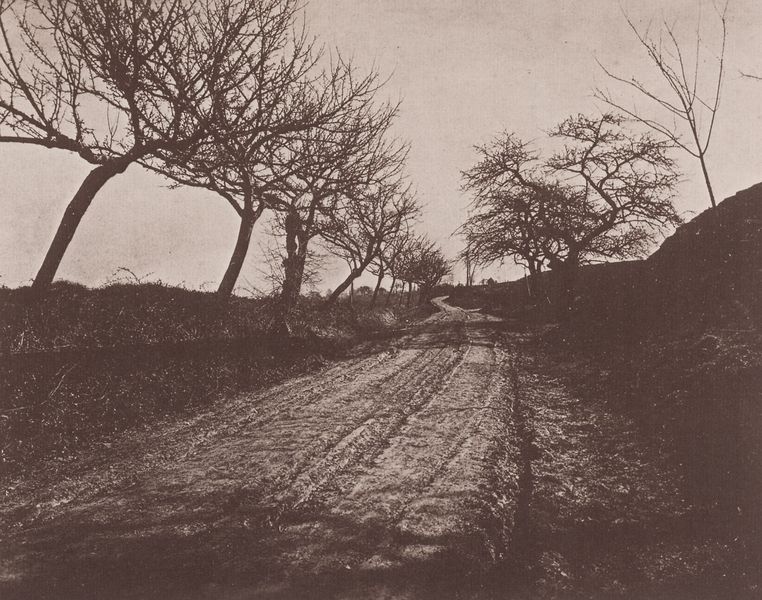
Titel: Landstraße
Künstler: Jean Eugène Auguste Atget
Schlagwörter: himmel, laub, schatten, weiß, bäume, äste, licht, schwarz, strasse, weg, einsamkeit, ferne, horizont, hügel, anhöhe, feldweg, spuren, leere, herbst, winter, foto, senke, ödnis, graben, bergauf